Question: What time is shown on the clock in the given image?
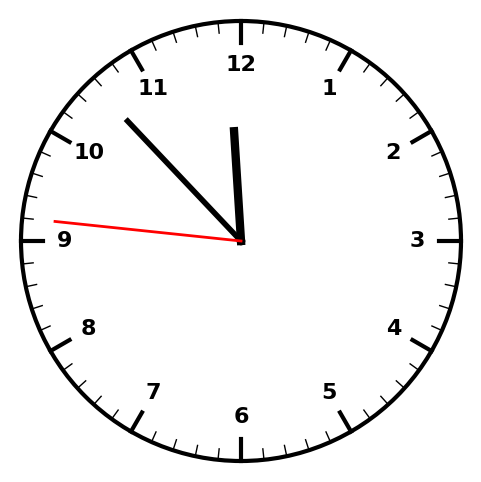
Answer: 11:52:46